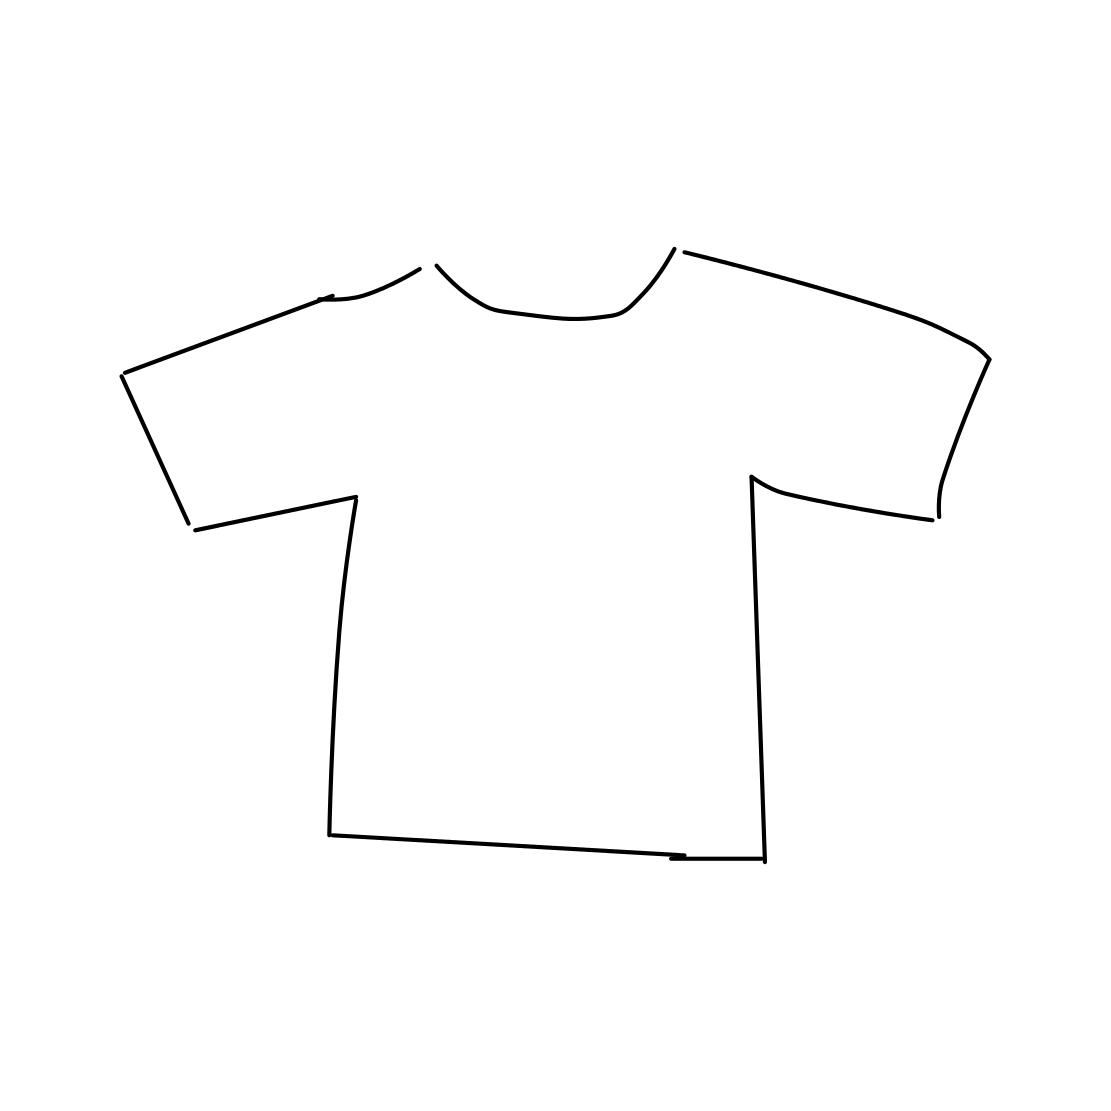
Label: t-shirt